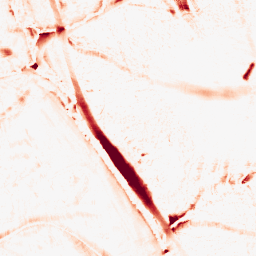
Category: morphological
Decomposition family: morphological_ellipse
Decomposition parameters: operation: opening
width: 20
height: 20
Upsampling method: cubic_mitchell
Upsampling parameters: scale: 4
Upsampling scale: 4